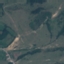
Label: Pasture